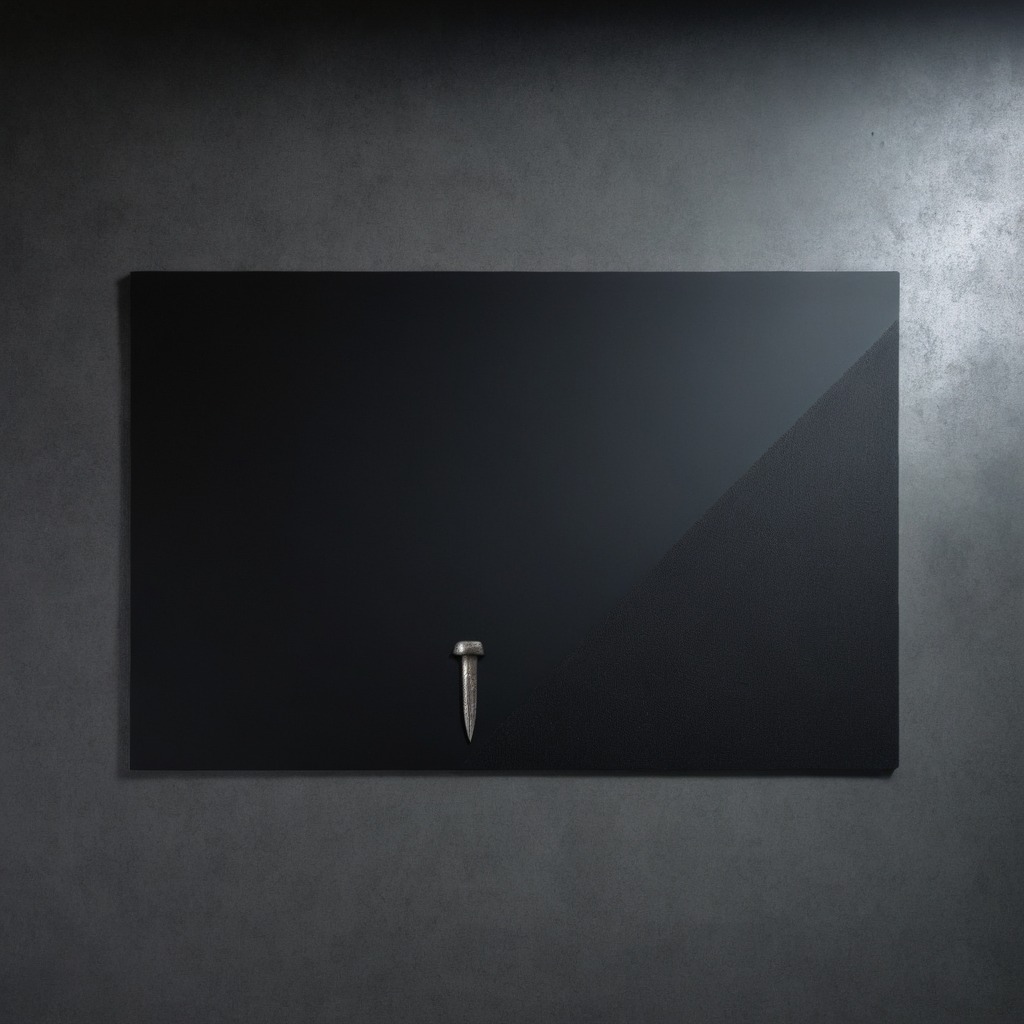
An iron nail is lying on a clean granite tabletop covered with a black rubber mat inside a workshop at night dim ambient light soft shadows worn but beneath the mat